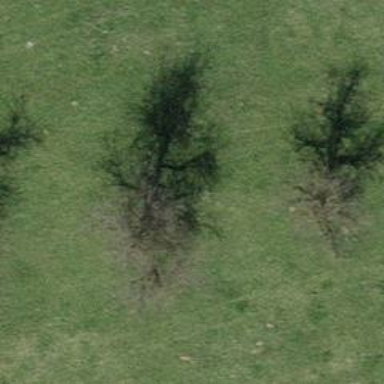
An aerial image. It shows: Single tag "natural: tree."